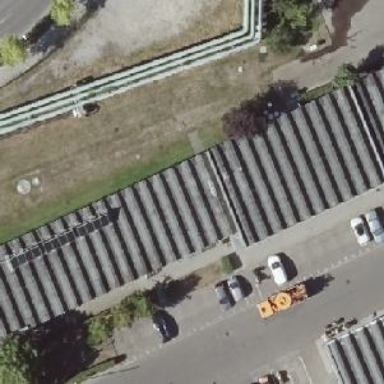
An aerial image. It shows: Office building with flat roof.